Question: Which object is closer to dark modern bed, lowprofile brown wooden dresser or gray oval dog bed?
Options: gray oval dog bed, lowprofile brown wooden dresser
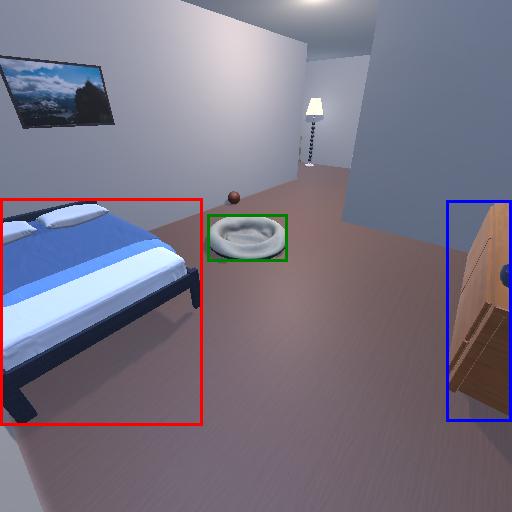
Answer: gray oval dog bed